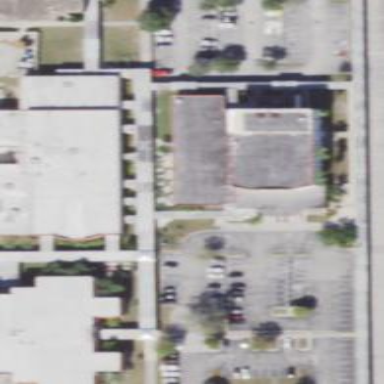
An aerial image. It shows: School building.